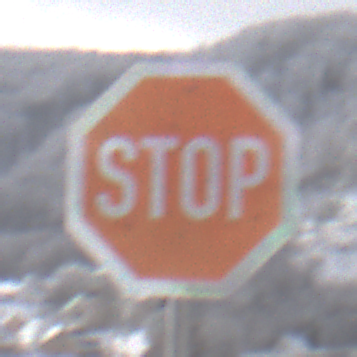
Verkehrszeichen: Stop
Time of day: MorningAfternoon
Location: Outdoor (Nature)
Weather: PartlyCloudy
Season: Winter
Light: Natural